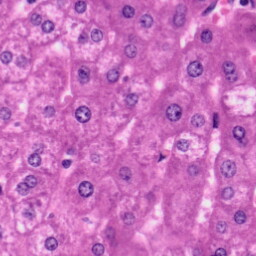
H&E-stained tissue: Liver